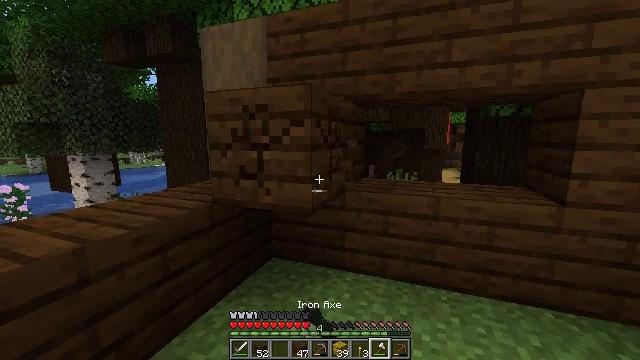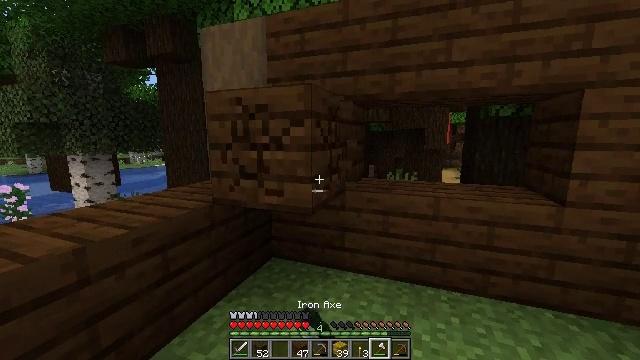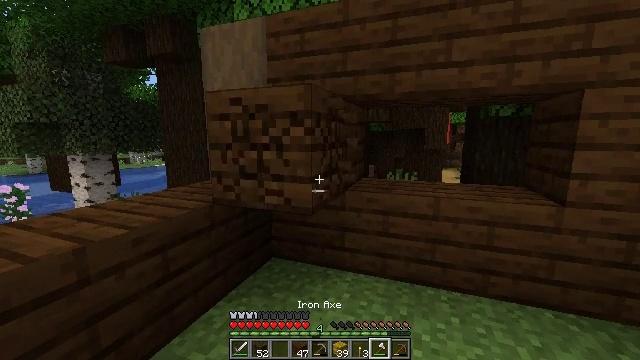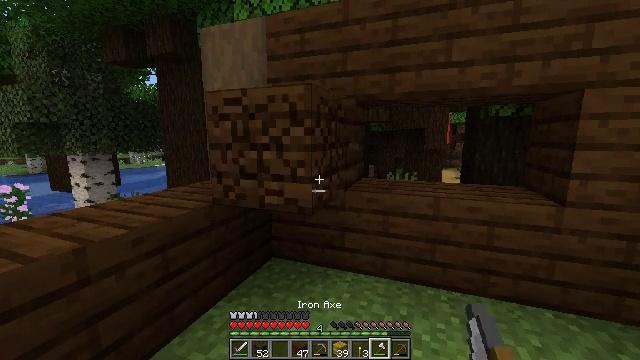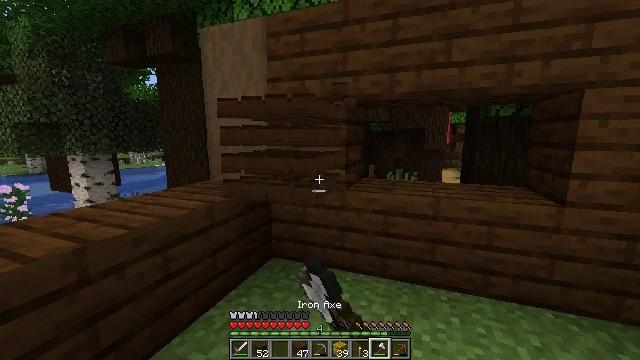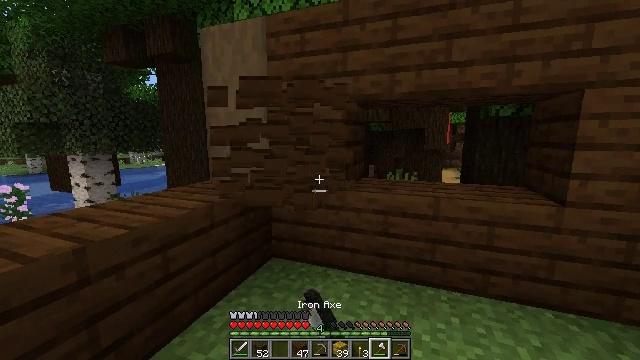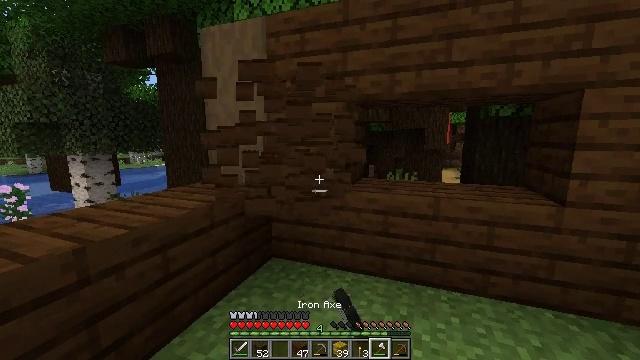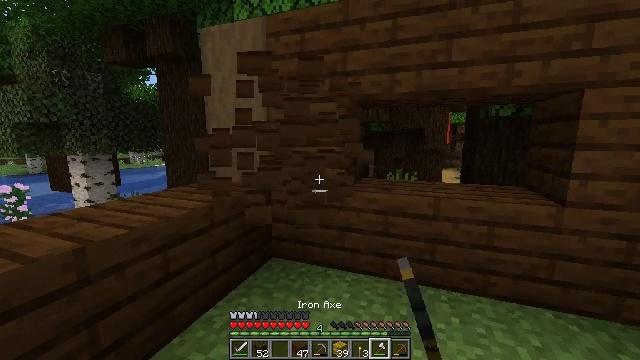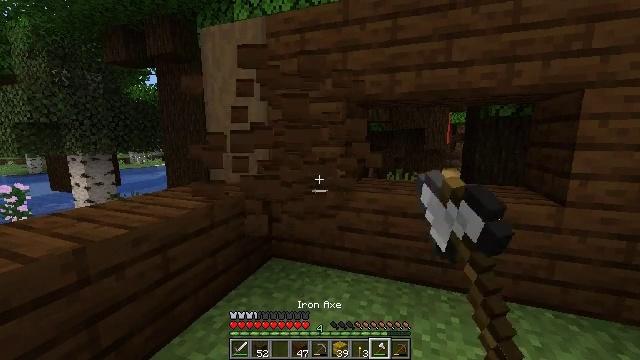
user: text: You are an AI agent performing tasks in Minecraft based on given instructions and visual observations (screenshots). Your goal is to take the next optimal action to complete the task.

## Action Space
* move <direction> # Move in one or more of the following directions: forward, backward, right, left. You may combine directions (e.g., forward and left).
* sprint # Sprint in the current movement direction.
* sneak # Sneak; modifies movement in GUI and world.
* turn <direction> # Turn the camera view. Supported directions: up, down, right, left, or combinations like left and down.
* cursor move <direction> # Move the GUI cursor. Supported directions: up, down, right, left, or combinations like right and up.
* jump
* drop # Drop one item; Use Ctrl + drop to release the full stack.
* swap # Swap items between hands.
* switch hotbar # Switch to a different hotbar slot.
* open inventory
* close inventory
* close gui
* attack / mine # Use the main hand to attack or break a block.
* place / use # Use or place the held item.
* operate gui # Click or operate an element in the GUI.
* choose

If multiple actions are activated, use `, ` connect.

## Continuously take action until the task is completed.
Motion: motion action
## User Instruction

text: Mine dark oak planks.
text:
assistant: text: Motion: attack / mine
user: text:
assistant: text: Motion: attack / mine
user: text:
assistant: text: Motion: attack / mine
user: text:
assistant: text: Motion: attack / mine
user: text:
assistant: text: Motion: attack / mine
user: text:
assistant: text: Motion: attack / mine
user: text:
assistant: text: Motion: attack / mine
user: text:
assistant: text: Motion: attack / mine
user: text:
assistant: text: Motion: attack / mine